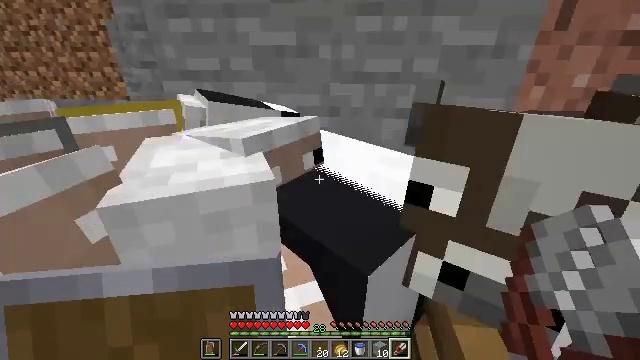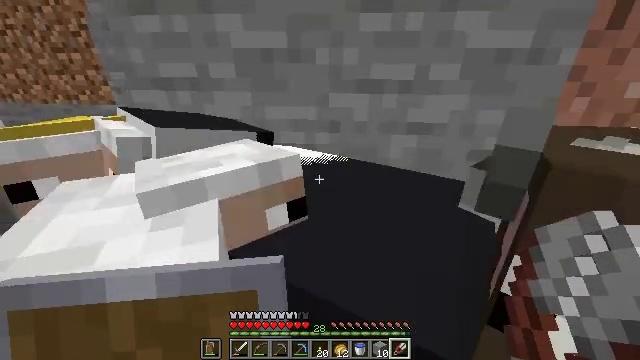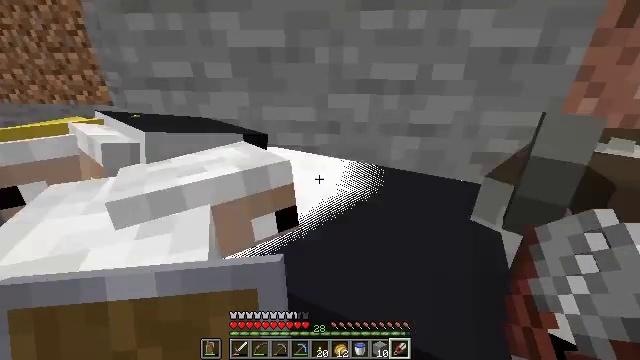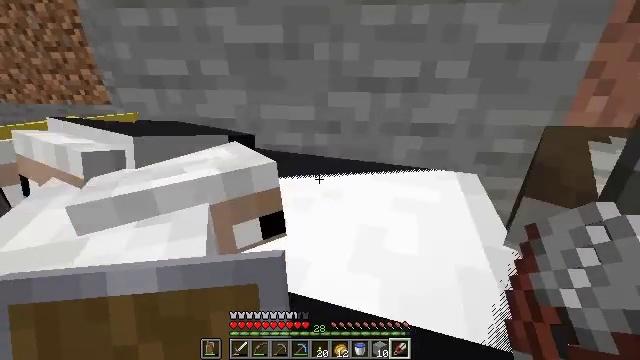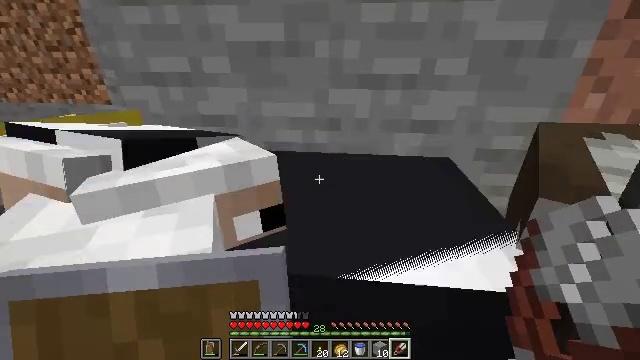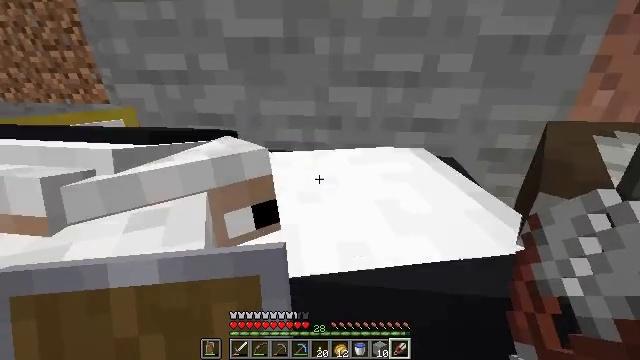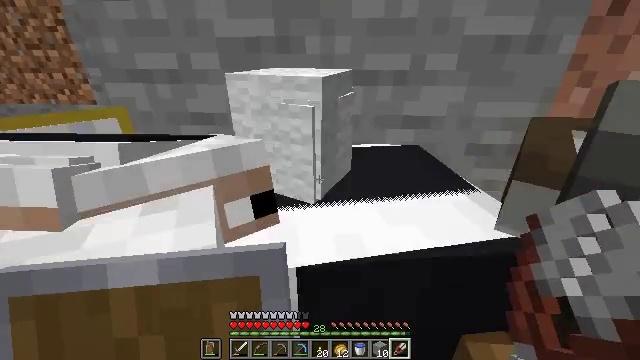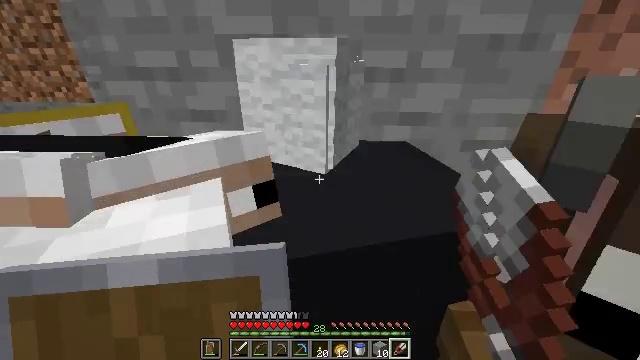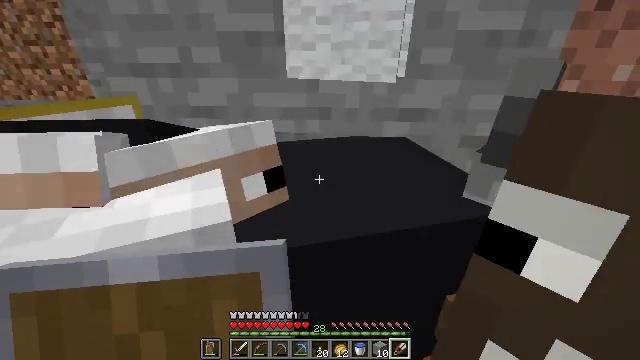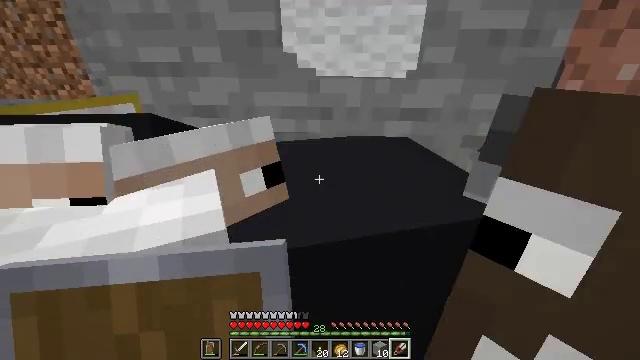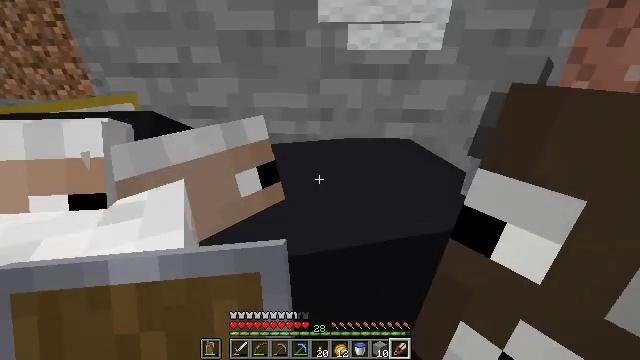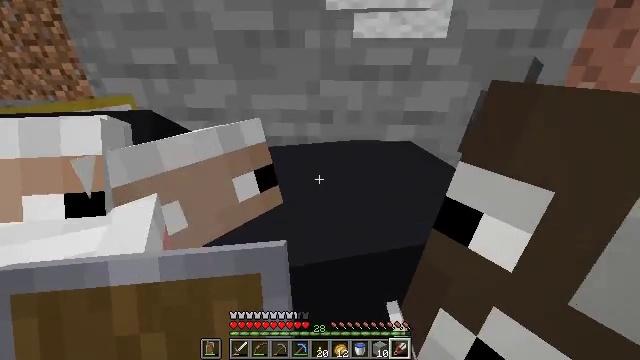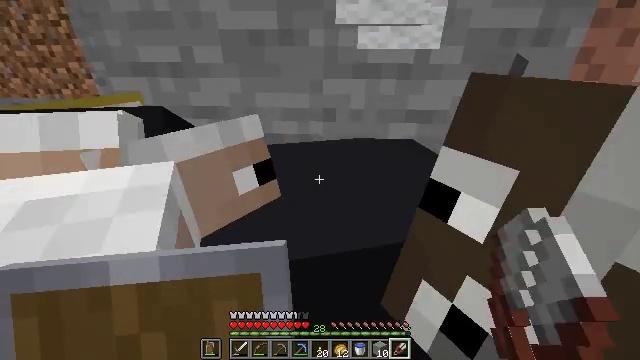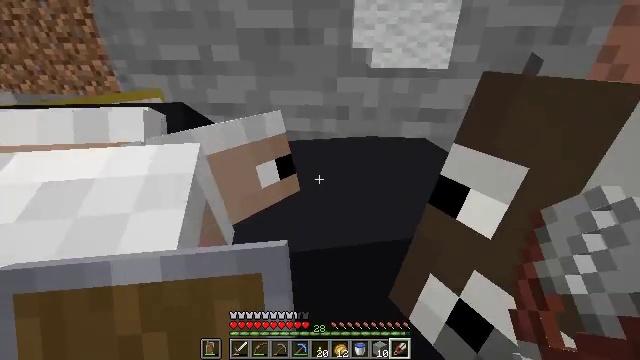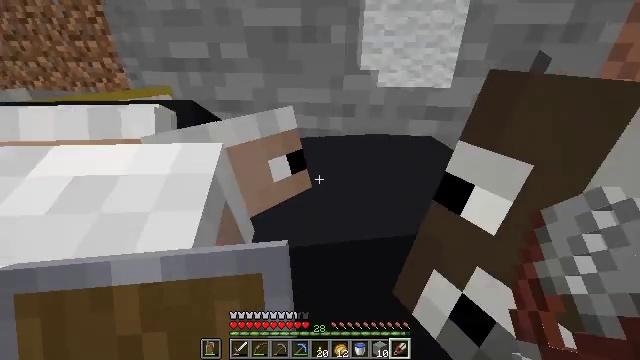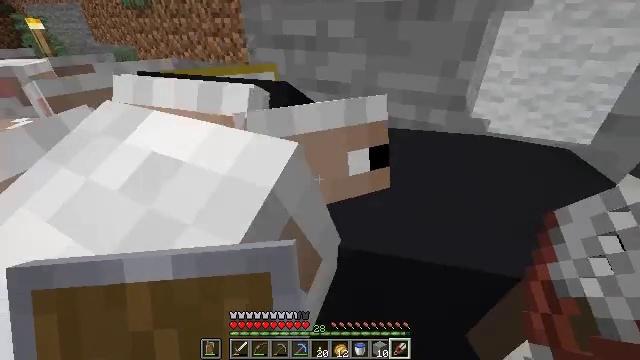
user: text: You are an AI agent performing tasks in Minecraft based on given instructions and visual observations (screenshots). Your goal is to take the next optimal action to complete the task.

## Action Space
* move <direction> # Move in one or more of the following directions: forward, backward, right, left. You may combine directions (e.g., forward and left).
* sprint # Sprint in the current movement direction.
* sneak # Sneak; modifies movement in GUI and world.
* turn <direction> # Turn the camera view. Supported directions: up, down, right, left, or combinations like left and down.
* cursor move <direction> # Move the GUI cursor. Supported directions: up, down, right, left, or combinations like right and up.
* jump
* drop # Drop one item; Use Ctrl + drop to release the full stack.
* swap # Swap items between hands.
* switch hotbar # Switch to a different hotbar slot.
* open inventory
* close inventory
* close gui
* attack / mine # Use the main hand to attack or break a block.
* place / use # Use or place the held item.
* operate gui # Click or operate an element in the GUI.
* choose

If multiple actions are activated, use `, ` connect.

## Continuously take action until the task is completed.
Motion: motion action
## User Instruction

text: Collect wheat crops.
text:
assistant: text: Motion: use / place
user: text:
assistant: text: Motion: use / place
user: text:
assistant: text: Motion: no_op
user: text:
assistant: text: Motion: use / place
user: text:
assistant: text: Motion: use / place
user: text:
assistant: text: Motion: turn right
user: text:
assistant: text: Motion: no_op
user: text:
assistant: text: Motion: use / place
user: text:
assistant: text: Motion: use / place
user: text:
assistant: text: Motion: no_op
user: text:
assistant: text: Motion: use / place
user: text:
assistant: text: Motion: use / place
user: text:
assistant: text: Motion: turn left
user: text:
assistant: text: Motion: move right, turn left, use / place
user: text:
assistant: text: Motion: move right, turn left and down, use / place
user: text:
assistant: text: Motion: use / place
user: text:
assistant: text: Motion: use / place
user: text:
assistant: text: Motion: no_op
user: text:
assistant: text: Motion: use / place
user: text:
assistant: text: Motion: use / place
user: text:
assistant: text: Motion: no_op
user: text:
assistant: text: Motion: use / place
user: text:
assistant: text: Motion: use / place
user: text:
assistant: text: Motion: move right, turn right, use / place
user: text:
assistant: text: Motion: move right, use / place
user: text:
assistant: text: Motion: move right, use / place
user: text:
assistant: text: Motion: move forward, use / place
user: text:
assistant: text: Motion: move forward, use / place
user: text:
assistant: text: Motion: move forward, use / place
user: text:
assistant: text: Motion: move forward and move right, use / place